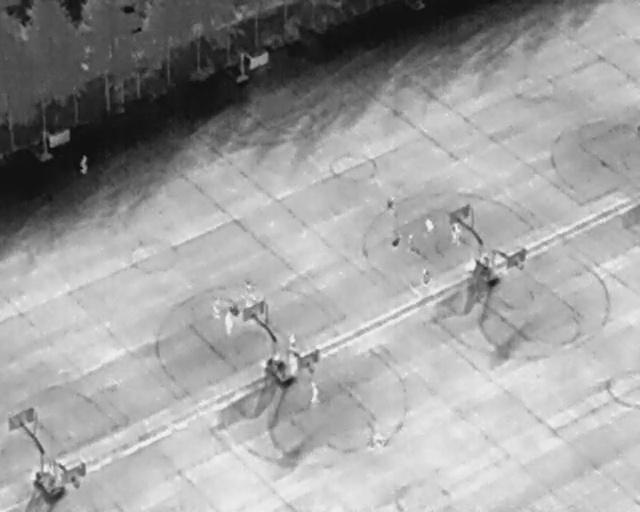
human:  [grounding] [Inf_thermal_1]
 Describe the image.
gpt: In the satellite image, there is  <ref>1 medium person </ref> <box>[[11, 31, 14, 33, 2]]</box> located at left,  <ref>4 small person </ref> <box>[[66, 42, 68, 44, 2], [60, 46, 63, 47, 31], [32, 59, 35, 61, 2], [37, 55, 39, 56, 2]]</box> located at center,  <ref>4 medium person </ref> <box>[[59, 38, 62, 40, 2], [65, 53, 67, 54, 171], [33, 62, 37, 64, 2], [44, 66, 47, 67, 2]]</box> located at center,  <ref>1 medium person </ref> <box>[[69, 44, 72, 46, 2]]</box> located at right,  <ref>2 medium person </ref> <box>[[47, 75, 50, 77, 2], [44, 69, 47, 72, 2]]</box> located at bottom.